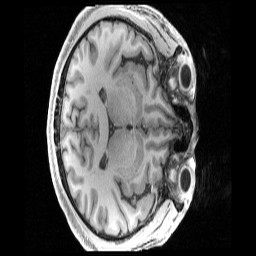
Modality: T1w
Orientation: axial
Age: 53
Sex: male
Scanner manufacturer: siemens
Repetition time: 2.4 s
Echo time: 0.00231 s